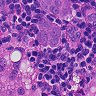
Metastatic tissue present: yes